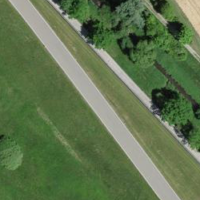
EUNIS habitat code: 57
Species observed at this site:
Muscicapa striata
Tettigonia viridissima
Agrimonia eupatoria